Question: How would I add a gaussian blur to all nodes (there's no fixed number of nodes) in an SKScene in SpriteKit? A label will be added on top of the scene later, this will be my pause menu.
Almost anything would help!
Something like this is what I'm going for:

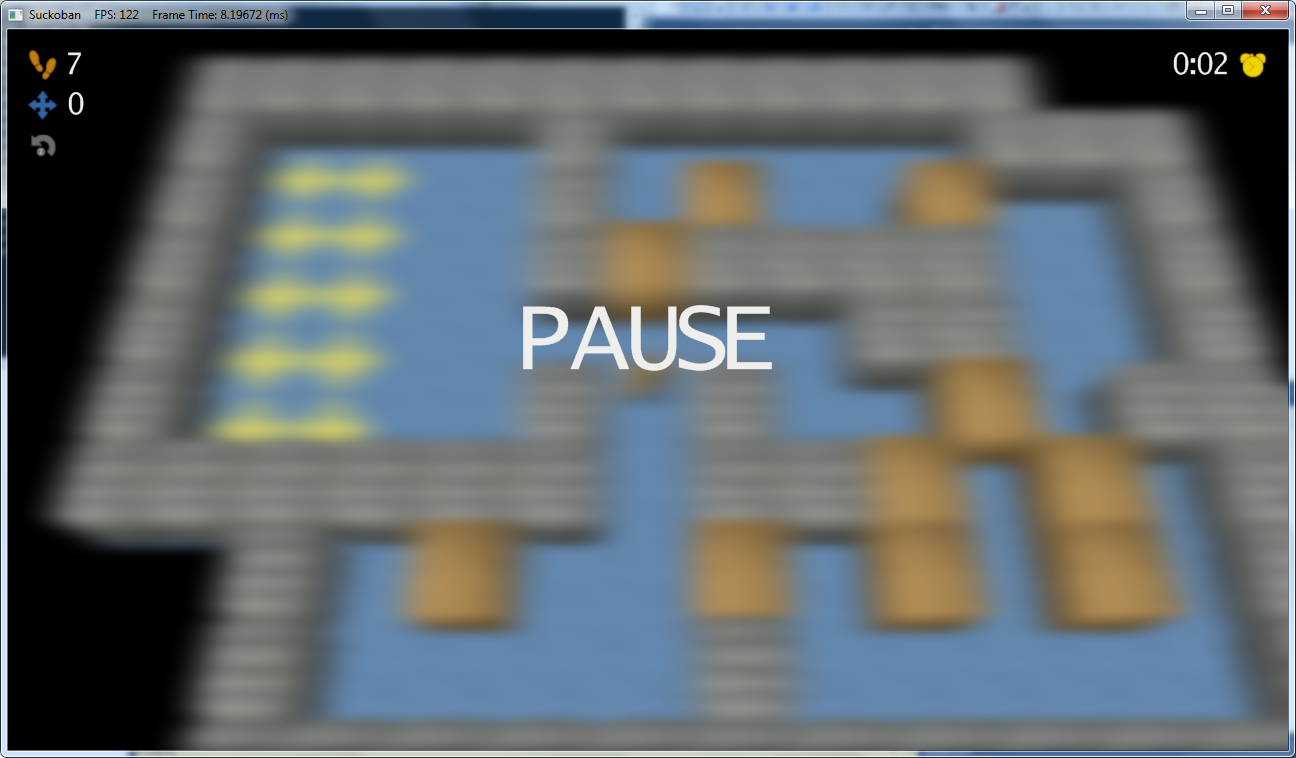
Answer: What you're looking for is an 'SKEffectNode'. It applies a CoreImage filter to itself (and thus all subnodes). Just make it the root view of your scene, give it one of CoreImage's blur filters, and you're set.
For example, I set up an 'SKScene' with an 'SKEffectNode' as it's first child node and a property, 'root' that holds a weak reference to it:
'''
-(void)createLayers{
SKEffectNode *node = [SKEffectNode node];
[node setShouldEnableEffects:NO];
CIFilter *blur = [CIFilter filterWithName:@"CIGaussianBlur" keysAndValues:@"inputRadius", @1.0f, nil];
[node setFilter:blur];
[self setRoot:node];
}
'''
And here's the method I use to (animate!) the blur of my scene:
'''
-(void)blurWithCompletion:(void (^)())handler{
CGFloat duration = 0.5f;
[[self root] setShouldRasterize:YES];
[[self root] setShouldEnableEffects:YES];
[[self root] runAction:[SKAction customActionWithDuration:duration actionBlock:^(SKNode *node, CGFloat elapsedTime){
NSNumber *radius = [NSNumber numberWithFloat:(elapsedTime/duration) * 10.0];
[[(SKEffectNode *)node filter] setValue:radius forKey:@"inputRadius"];
}] completion:handler];
}
'''
Note that, like you, I'm using this as a pause screen, so I rasterize the scene. If you want your scene to animate while blurred, you should probably 'setShouldResterize:' to 'NO'.
And if you're not interested in animating the transition to the blur, you could always just set the filter to an initial radius of '10.0f' or so and do a simple 'setShouldEnableEffects:YES' when you want to switch it on.
See also: <URL>
See Markus's comment below. He points out that 'SKScene' is, in fact, a subclass of 'SKEffectNode', so you really ought to be able to call all of this on the scene itself rather than arbitrarily inserting an effect node in your node tree.